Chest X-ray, AP view. Patient: 40 years old, sex M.
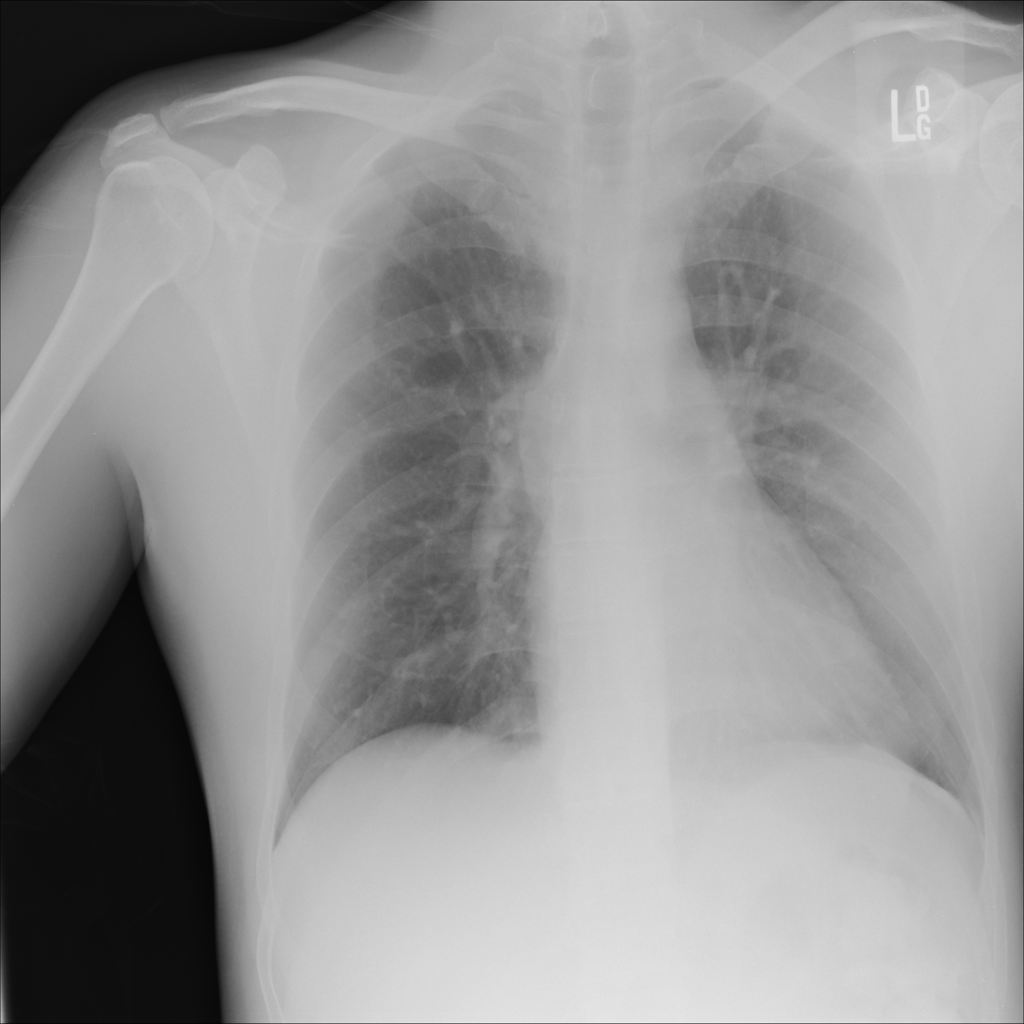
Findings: No Finding